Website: lowes
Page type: order-tracking
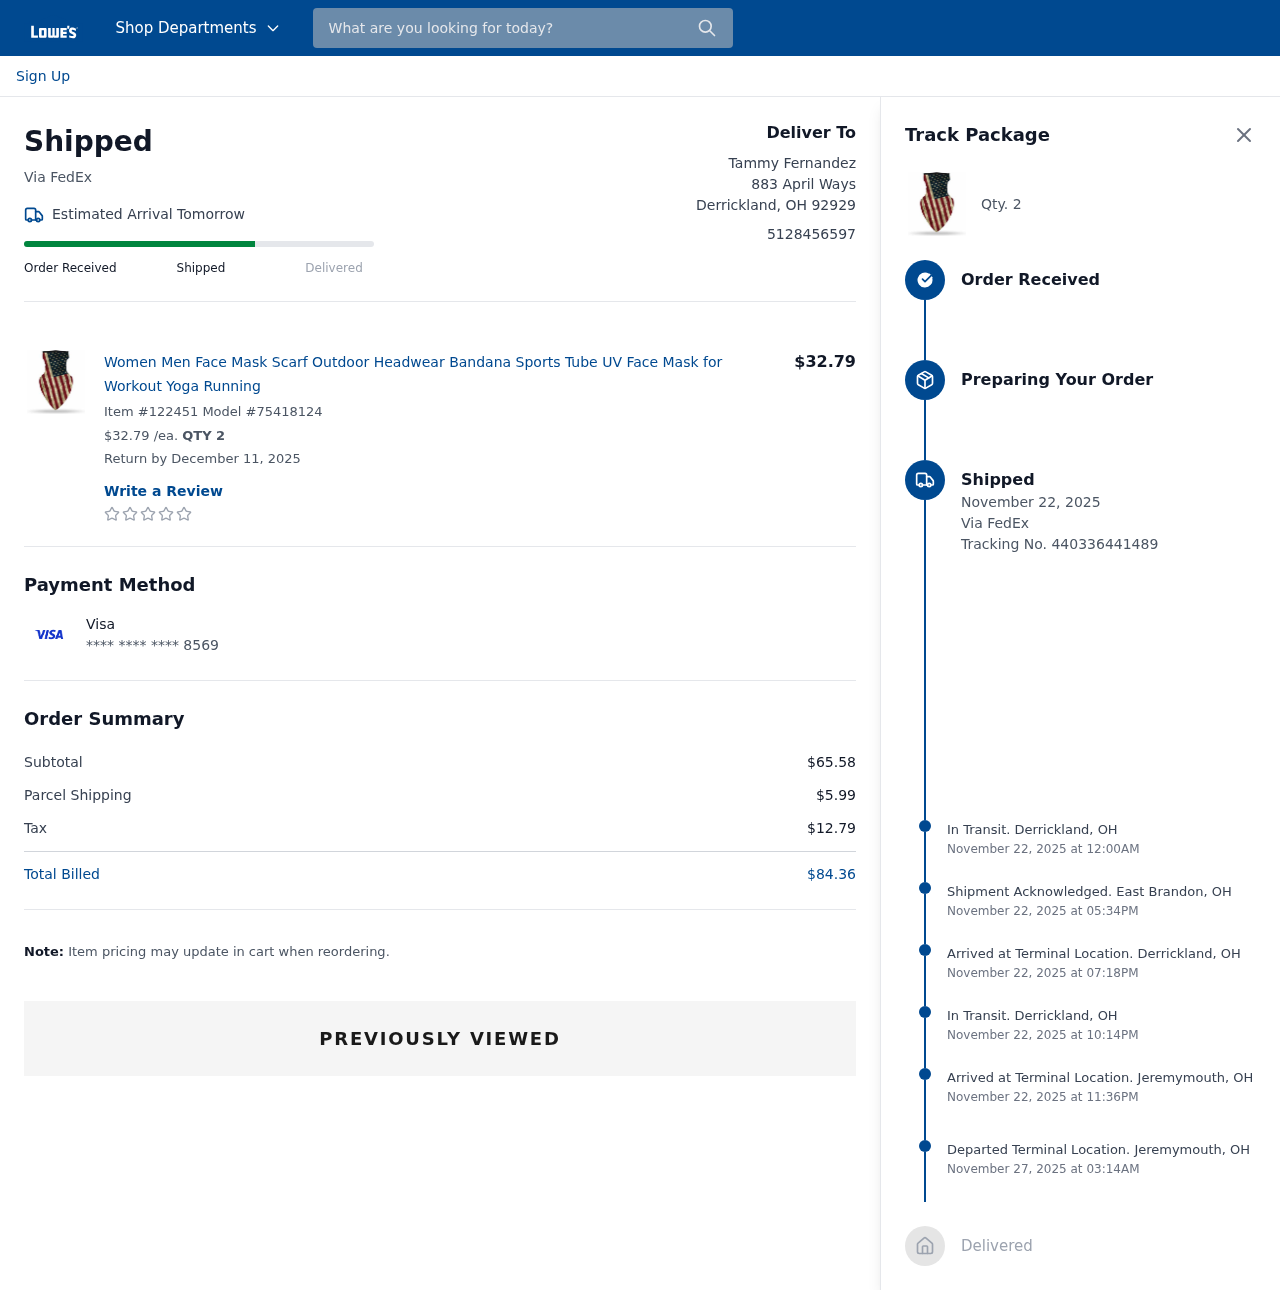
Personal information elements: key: PII_CARD_LAST4
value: **** **** **** 8569
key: PII_CARD_TYPE
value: Visa
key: PII_CITY_STATE
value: Derrickland, OH
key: PII_CITY_STATE_ZIP
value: Derrickland, OH 92929
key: PII_FULLNAME
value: Tammy Fernandez
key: PII_PHONE
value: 5128456597
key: PII_STREET
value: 883 April Ways
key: PII_CITY_STATE2
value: East Brandon, OH
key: PII_STATE_ABBR
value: OH
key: PII_CITY
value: Derrickland
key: PII_CITY_STATE3
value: Jeremymouth, OH
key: PII_CITY3
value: Jeremymouth
Product elements: key: PRODUCT1_NAME
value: Women Men Face Mask Scarf Outdoor Headwear Bandana Sports Tube UV Face Mask for Workout Yoga Running
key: PRODUCT1_PRICE
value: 32.79
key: PRODUCT1_QUANTITY
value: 2
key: PRODUCT1_TOTAL
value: $32.79
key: PRODUCT1_QUANTITY2
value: Qty. 2
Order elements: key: ORDER_DELIVERY_DATE
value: Estimated Arrival Tomorrow
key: ORDER_ITEM_NUMBER
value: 122451
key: ORDER_MODEL_NUMBER
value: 75418124
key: ORDER_RETURN_BY_DATE
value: Return by December 11, 2025
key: ORDER_SUBTOTAL
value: $65.58
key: ORDER_SHIPPING_COST
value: $5.99
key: ORDER_TAX
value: $12.79
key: ORDER_TOTAL
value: $84.36
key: ORDER_SHIPPING_DATE
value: November 22, 2025
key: ORDER_TRACKING_NUMBER
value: Tracking No. 440336441489
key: ORDER_TRACKING_EVENT1
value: November 22, 2025 at 12:00AM
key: ORDER_TRACKING_EVENT2
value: November 22, 2025 at 05:34PM
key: ORDER_TRACKING_EVENT3
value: November 22, 2025 at 07:18PM
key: ORDER_TRACKING_EVENT4
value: November 22, 2025 at 10:14PM
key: ORDER_TRACKING_EVENT5
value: November 22, 2025 at 11:36PM
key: ORDER_TRACKING_EVENT6
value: November 27, 2025 at 03:14AM
Search elements: key: HEADER_SEARCH
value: What are you looking for today?